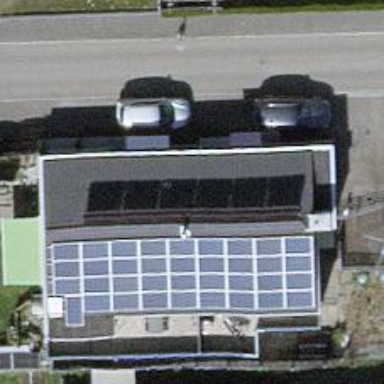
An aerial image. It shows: Solar power generator using photovoltaic panels.